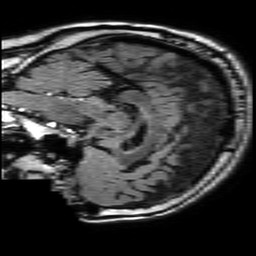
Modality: FLAIR
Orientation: sagittal
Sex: male
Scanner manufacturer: philips
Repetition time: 11 s
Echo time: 0.125 s